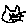
Label: cat